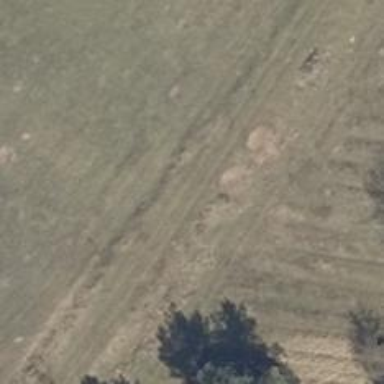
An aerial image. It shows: Grassy track with grade5 tracktype.